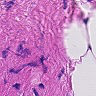
Metastatic tissue present: no